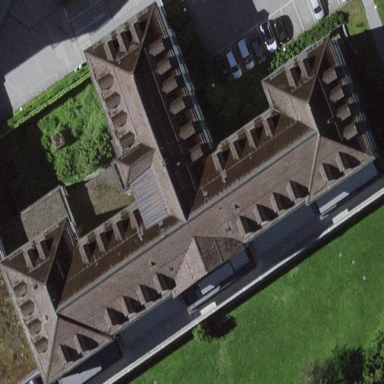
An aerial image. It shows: Hospital building.